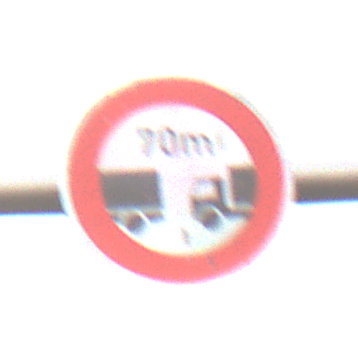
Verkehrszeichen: VerbotUnterschreitenMindestabstand
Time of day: MorningAfternoon
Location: Outdoor (Nature)
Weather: Overcast
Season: NotSpecified
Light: Natural